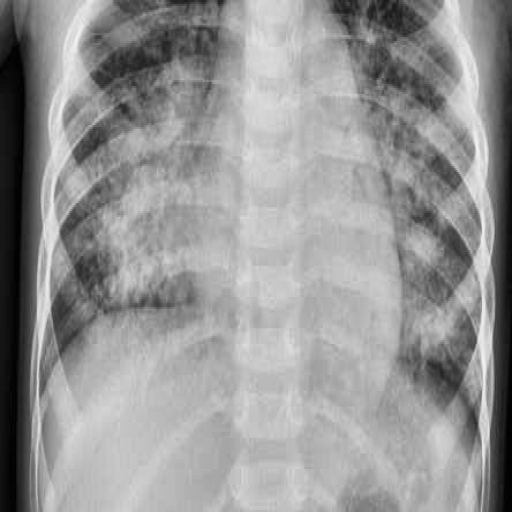
Finding: PNEUMONIA